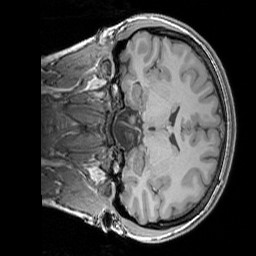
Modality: T1w
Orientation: coronal